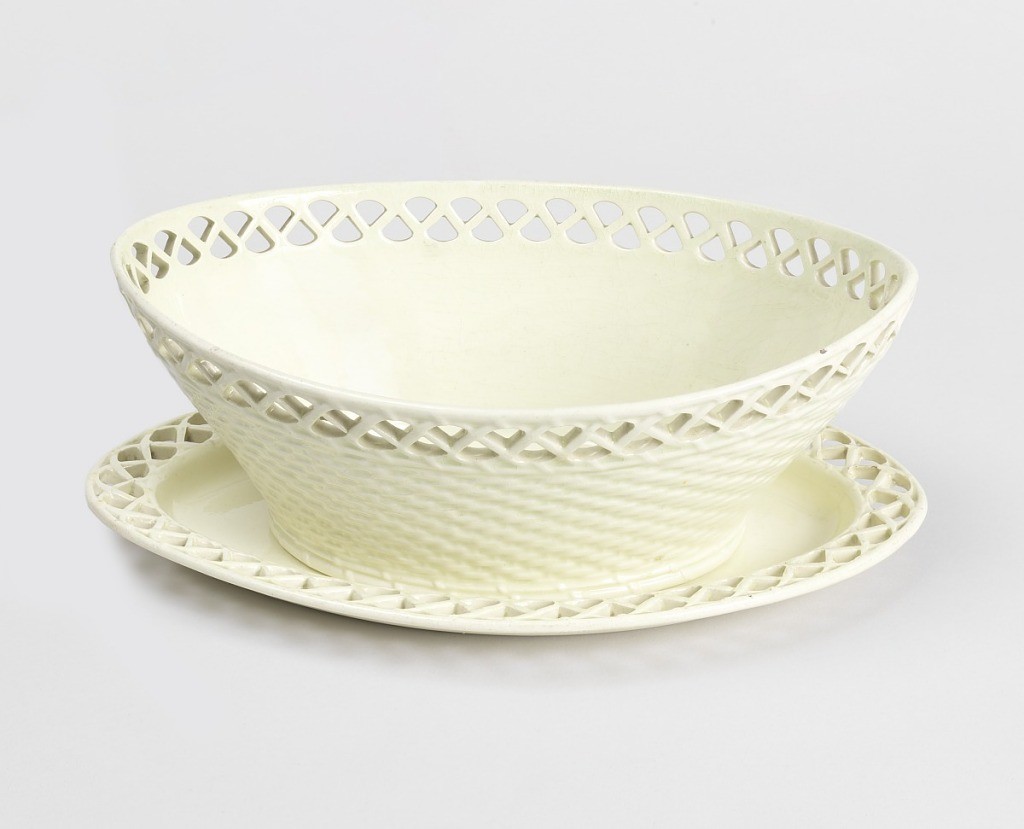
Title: Fruit dish and tray
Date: mid- 18th century
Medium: Lead-glazed earthenware ("cream ware")
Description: Elliptical outline. A) with flaring sides pierced at the rim and decorated with raised basketry pattern. B) has rim pierced with double row of triangular figures.